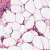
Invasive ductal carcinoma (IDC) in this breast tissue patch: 0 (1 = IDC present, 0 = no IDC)